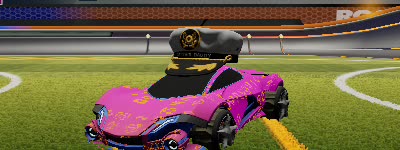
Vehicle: werewolf